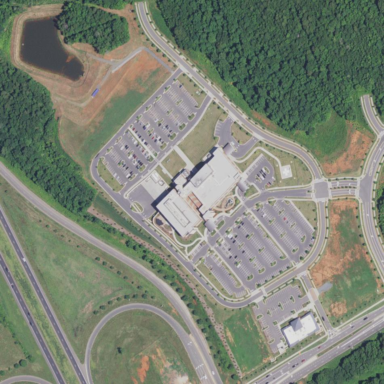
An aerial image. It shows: Healthcare facility identified as hospital.